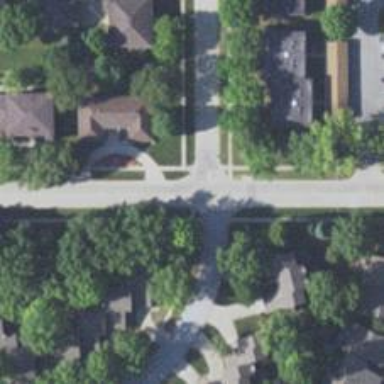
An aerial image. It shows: Unmarked crossing on the road.